Interaction volume radius: 5 \u00c5
Interaction volume height: 30 \u00c5
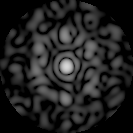
Disorder parameter: 0.7523